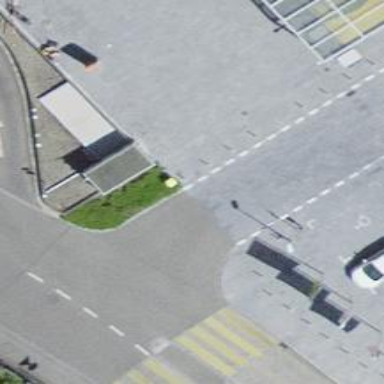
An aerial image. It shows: Post box.